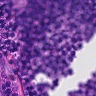
Metastatic tissue present: no